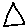
Label: triangle